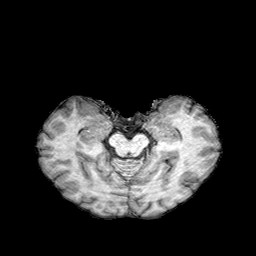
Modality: T1w
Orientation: coronal
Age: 68
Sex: female
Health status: healthy